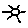
Label: sun